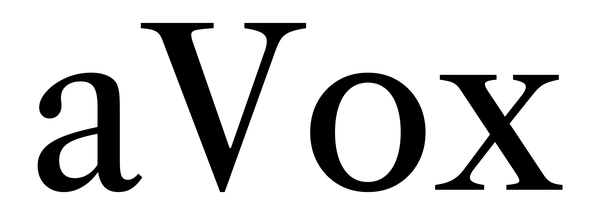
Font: LibreCaslonText_Regular